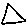
Label: triangle